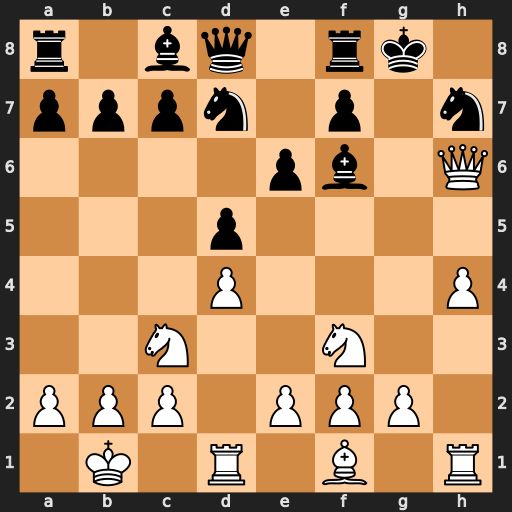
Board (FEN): r1bq1rk1/pppn1p1n/4pb1Q/3p4/3P3P/2N2N2/PPP1PPP1/1K1R1B1R
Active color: w
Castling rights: -
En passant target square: -
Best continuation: Ng5 Nxg5 hxg5